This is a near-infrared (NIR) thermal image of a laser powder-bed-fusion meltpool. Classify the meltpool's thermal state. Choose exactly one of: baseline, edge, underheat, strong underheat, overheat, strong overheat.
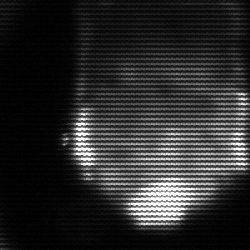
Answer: edge